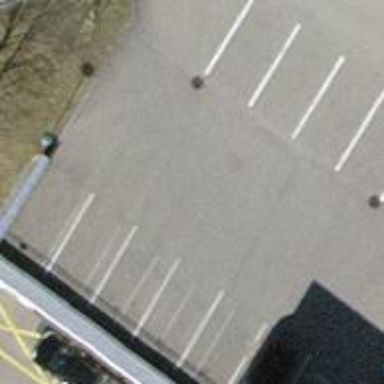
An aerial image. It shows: Parking aisle designated as service road.